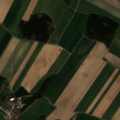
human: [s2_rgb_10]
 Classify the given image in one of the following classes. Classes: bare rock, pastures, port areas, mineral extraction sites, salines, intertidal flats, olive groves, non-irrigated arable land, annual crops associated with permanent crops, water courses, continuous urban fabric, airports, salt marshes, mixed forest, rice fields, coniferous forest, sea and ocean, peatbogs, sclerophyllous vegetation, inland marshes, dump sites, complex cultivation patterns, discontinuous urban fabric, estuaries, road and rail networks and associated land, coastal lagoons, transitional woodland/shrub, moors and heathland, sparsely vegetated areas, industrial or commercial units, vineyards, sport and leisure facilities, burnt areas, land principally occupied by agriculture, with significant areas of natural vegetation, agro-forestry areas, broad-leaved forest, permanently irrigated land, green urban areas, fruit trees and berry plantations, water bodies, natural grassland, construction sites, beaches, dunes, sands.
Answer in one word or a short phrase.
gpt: non-irrigated arable land, pastures, coniferous forest